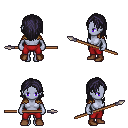
a pixel art fantasy rpg character, female body template, dark elf, purple skin, leather shoulder armor, red pants, raven long hairstyle, brown shoes, spear, four views (front, back, left, right), 2x2 character sprite sheet, small pixel art, hard edges, no anti-aliasing